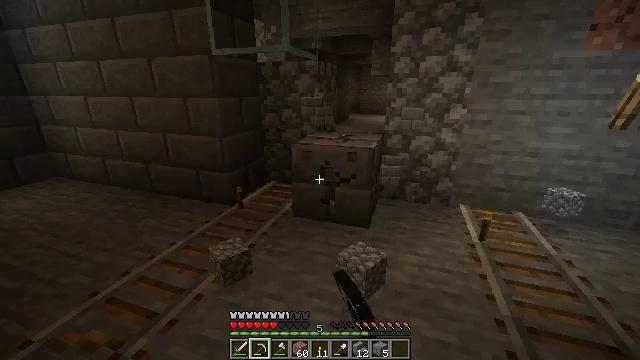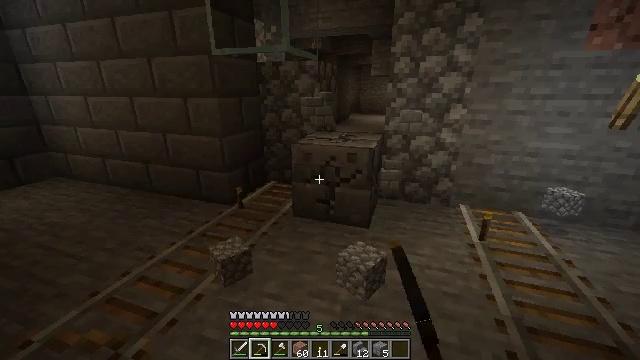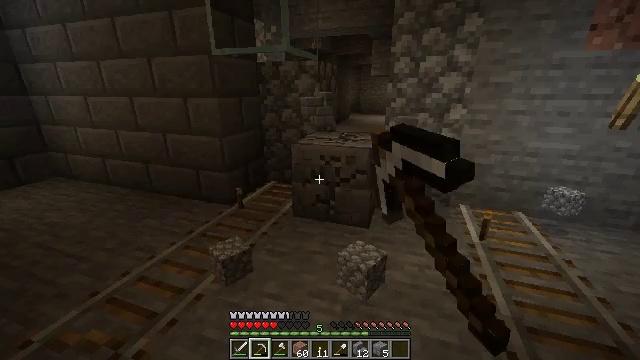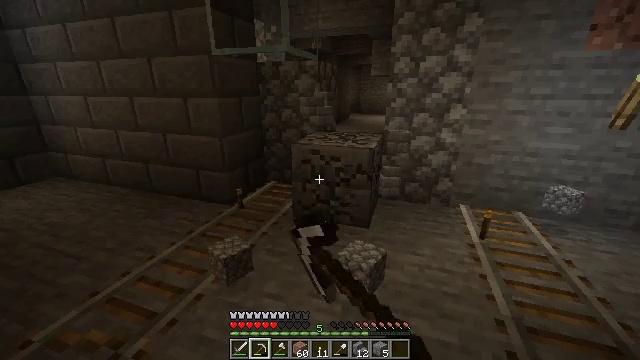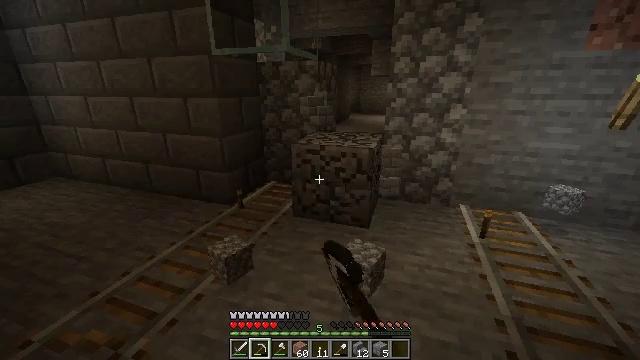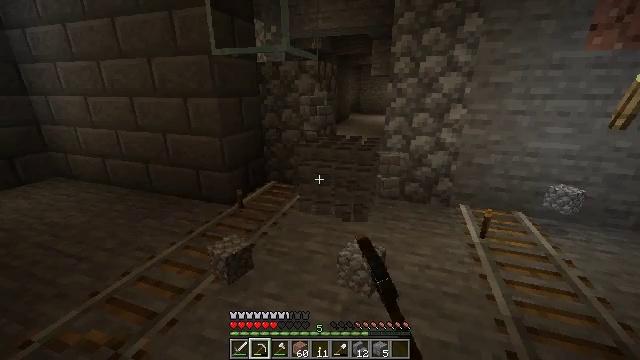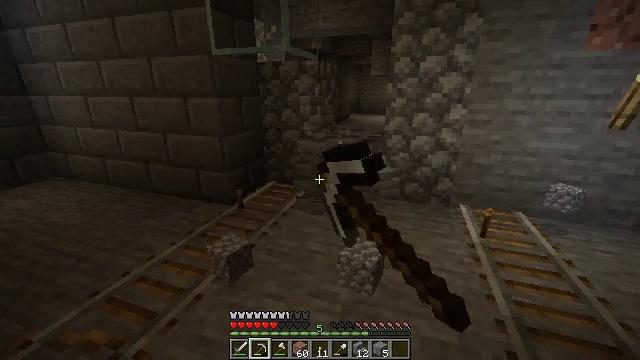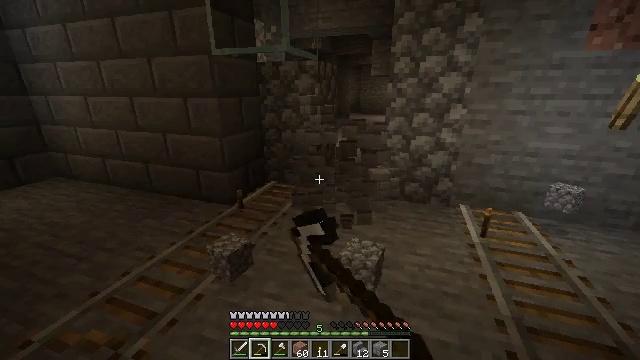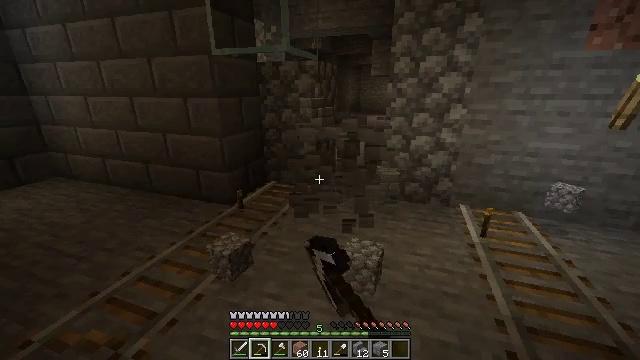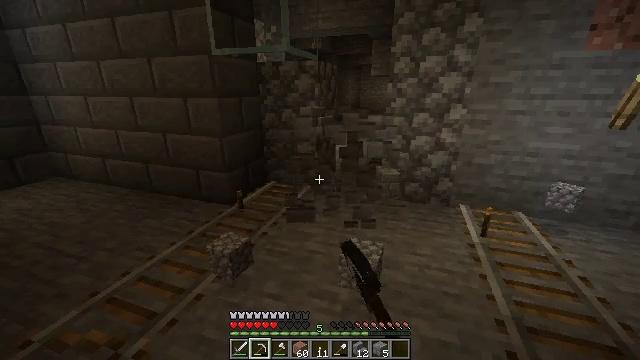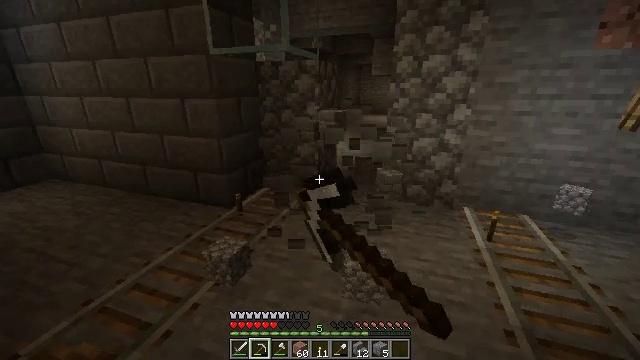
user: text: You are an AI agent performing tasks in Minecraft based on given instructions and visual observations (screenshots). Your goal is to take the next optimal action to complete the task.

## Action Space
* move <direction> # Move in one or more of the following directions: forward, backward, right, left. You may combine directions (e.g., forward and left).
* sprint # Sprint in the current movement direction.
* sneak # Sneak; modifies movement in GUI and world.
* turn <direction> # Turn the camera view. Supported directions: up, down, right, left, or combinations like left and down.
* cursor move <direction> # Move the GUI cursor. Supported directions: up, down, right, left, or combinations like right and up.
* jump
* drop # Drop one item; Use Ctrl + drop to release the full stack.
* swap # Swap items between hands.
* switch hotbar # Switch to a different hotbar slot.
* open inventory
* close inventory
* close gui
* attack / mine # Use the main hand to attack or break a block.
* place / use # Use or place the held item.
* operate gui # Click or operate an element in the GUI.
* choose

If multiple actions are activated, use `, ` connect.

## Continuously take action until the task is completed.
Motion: motion action
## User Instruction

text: Attack the stone bricks to gather materials.
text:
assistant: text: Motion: attack / mine
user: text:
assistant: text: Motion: attack / mine
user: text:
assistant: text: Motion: attack / mine
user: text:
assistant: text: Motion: attack / mine
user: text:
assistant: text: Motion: attack / mine
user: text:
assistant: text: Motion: attack / mine
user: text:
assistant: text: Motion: attack / mine
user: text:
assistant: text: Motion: attack / mine
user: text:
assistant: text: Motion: attack / mine
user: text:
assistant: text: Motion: move forward, attack / mine
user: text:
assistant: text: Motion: no_op